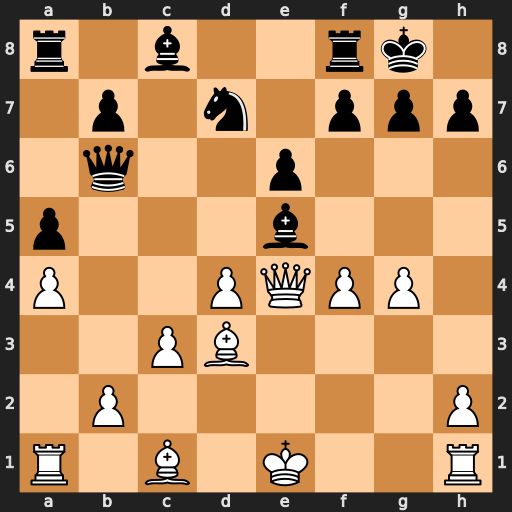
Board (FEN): r1b2rk1/1p1n1ppp/1q2p3/p3b3/P2PQPP1/2PB4/1P5P/R1B1K2R
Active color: w
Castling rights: KQ
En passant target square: -
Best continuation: Qxh7#